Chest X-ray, PA view. Patient: 37 years old, sex M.
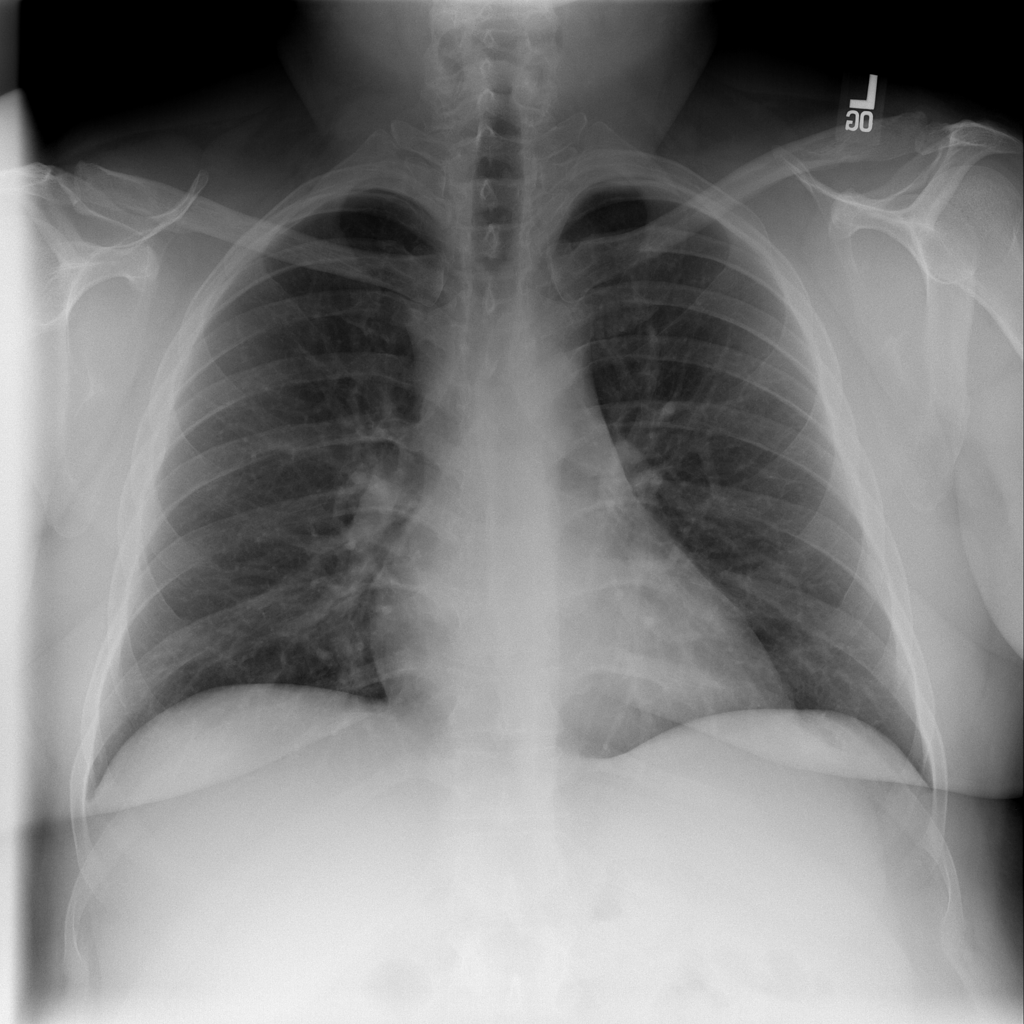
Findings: No Finding